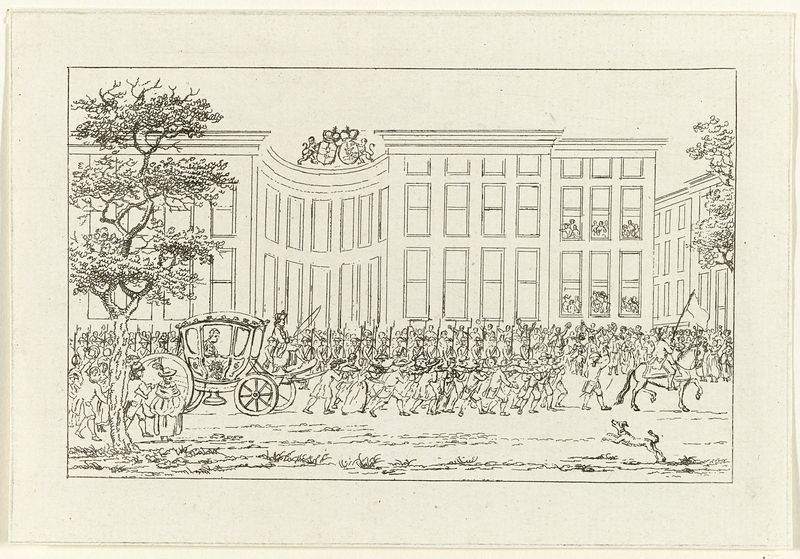
Titel: Inhaling van de prins van Oranje
Künstler: Mathias de Sallieth
Standort: Amsterdam
Institution: Rijksmuseum
Schlagwörter: menschen, fenster, straße, zeichnung, haus, architektur, klassizismus, pferd, reiter, fahne, naiv, kutsche, könig, militär, monarchie, klassik, triumphzug, französische revolution